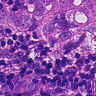
Metastatic tissue present: yes